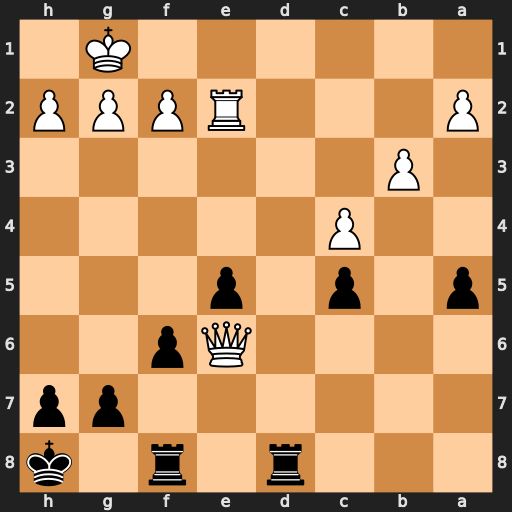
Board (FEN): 3r1r1k/6pp/4Qp2/p1p1p3/2P5/1P6/P3RPPP/6K1
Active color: b
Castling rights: -
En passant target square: -
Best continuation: Rd1+ Re1 Rxe1#